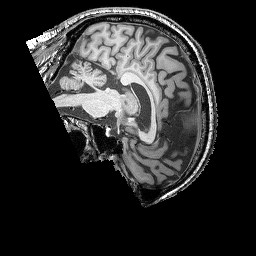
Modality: T1w
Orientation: sagittal
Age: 58
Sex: male
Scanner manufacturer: siemens
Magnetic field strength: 3 T
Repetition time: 2.25 s
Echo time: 0.00411 s